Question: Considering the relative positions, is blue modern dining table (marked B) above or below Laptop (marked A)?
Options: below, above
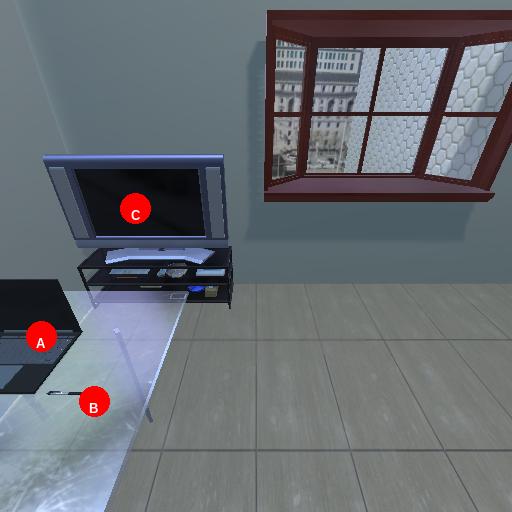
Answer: below